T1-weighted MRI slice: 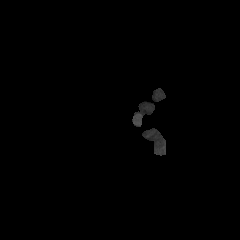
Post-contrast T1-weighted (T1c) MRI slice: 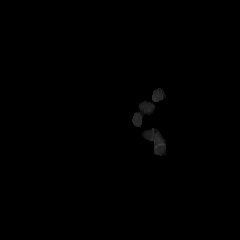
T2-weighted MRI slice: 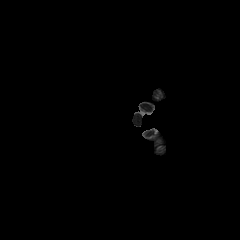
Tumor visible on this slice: no